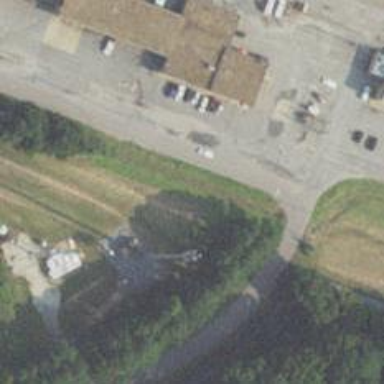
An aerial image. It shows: Communication mast tower.